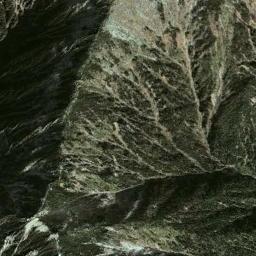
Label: mountain